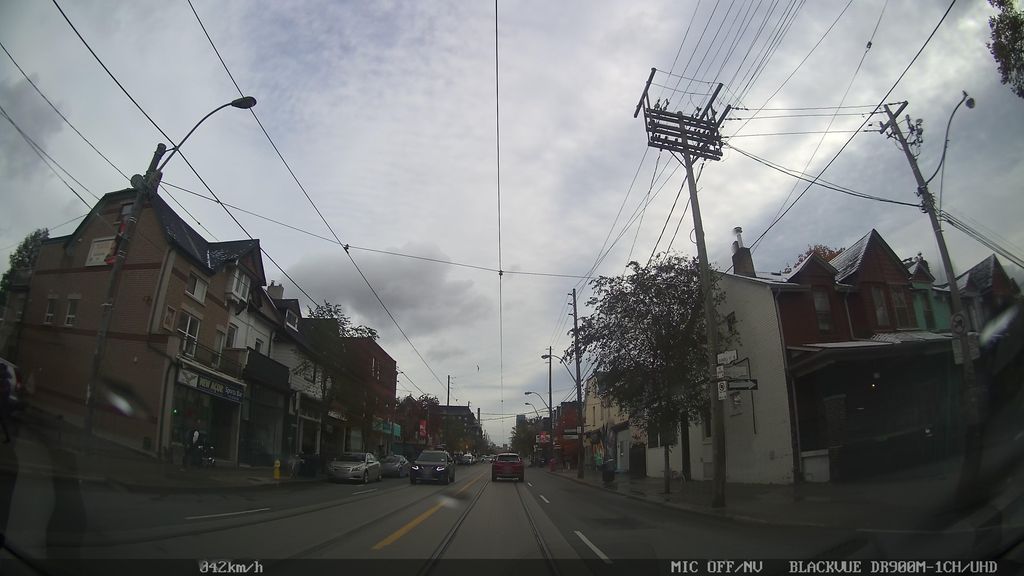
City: toronto